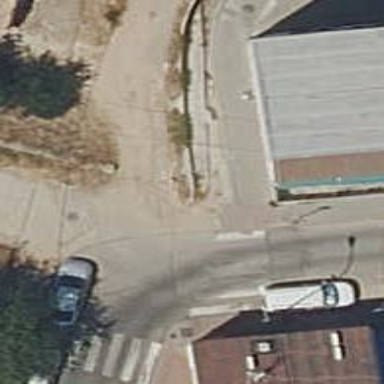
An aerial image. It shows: Sidewalk along the footway.